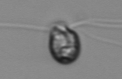
Label: flagellate_morphotype1